Question: There is this new thumbnail view on Facebook (see image beneath this text). But every command or property I tried, I never get this when posting with the api...
This is how my post event looks like right now:
'''
$status = $facebook->api('/me/feed', 'POST', array('access_token' => $page_access_token, 'fields' => 'picture.height(960).width(1833)', 'message' => $text, 'icon' => 'http://www.renoi.de/images/lg.jpg', 'link' => $link, 'name' => $title, 'user_generated' => 'true', 'images[0]' => $pic2, 'source' => $pic2, 'height' => '960', 'width' => '1833'));
'''
And this is the og:image line that fb takes for manual posting:
'''
<meta property="og:image" content="<?php echo $og_image; ?>" />
'''
Please believe me that $og_image and $pic2 are exactly the same url, none thumbnail, full quality, far beyond 720p.
I would highly appreciate any input on this matter that is not "use ?type=large" or sth. like that.

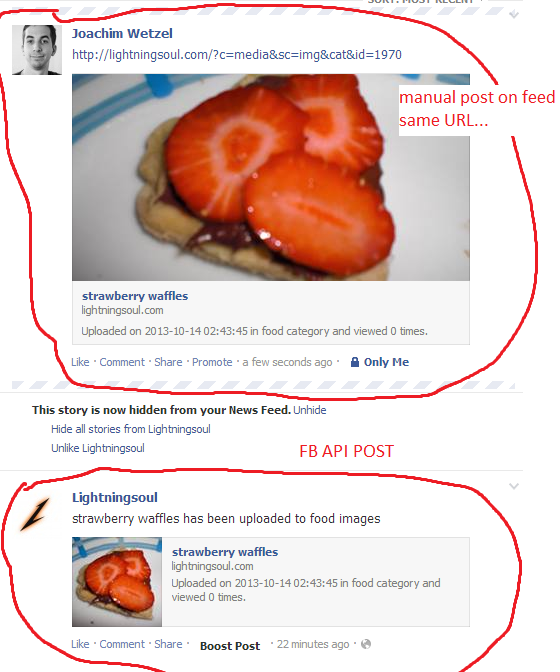
Answer: This is fixed with the design update immenent on the servers (I am using a beta server, so I am seeing things earlier).
Finally, thank you Facebook!